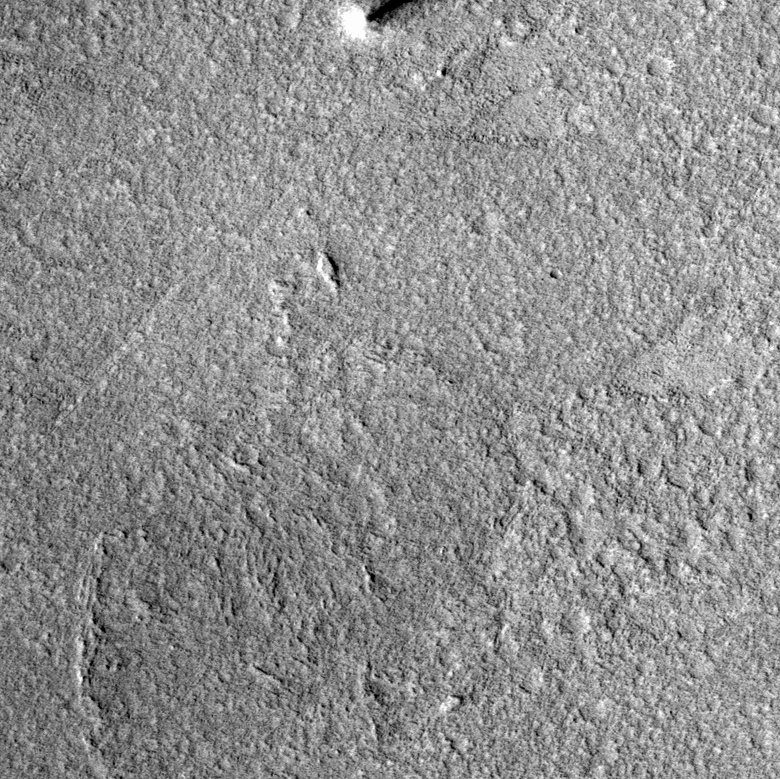
Label: dustdevil